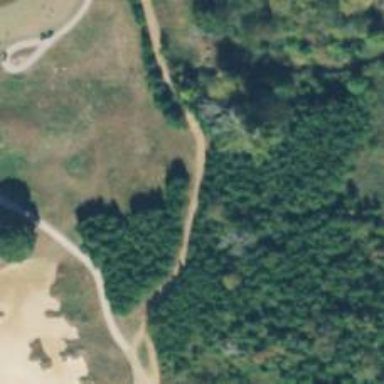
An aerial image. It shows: Path for both road and golf.